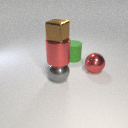
large gray metal sphere to the left of large red metal sphere